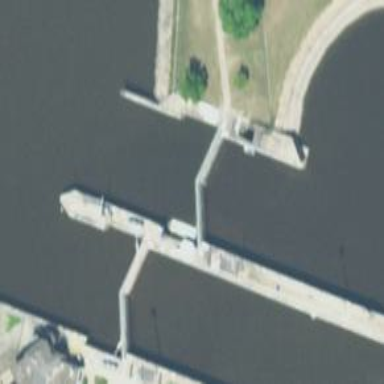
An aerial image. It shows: Lock gate on waterway.